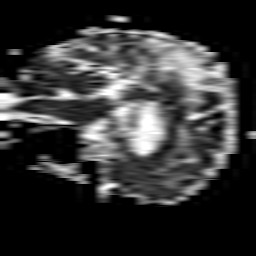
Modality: ADC
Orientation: sagittal
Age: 64
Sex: male
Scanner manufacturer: philips
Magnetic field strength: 1.5 T
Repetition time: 3.484 s
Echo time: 0.07039 s